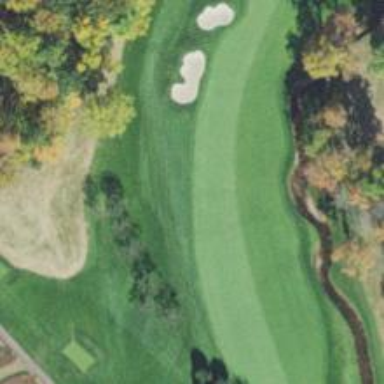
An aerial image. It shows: View of golf hole.